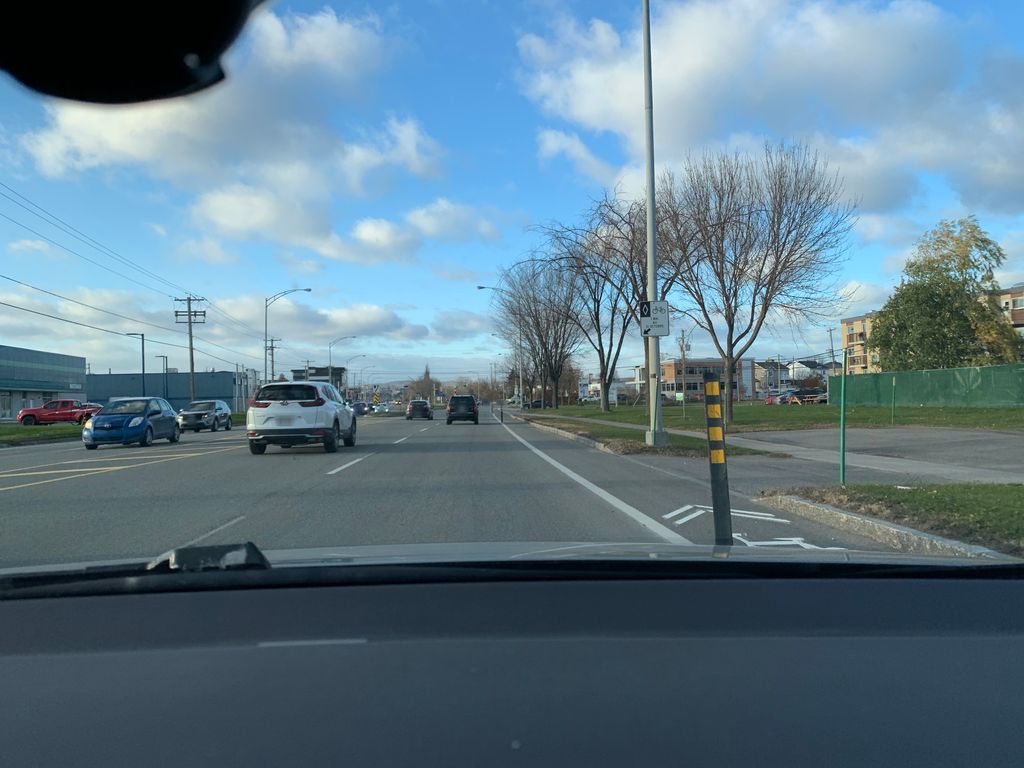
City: quebec_city